Field crop: tomato
Growth stage: 1
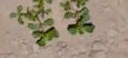
Species: portulaca